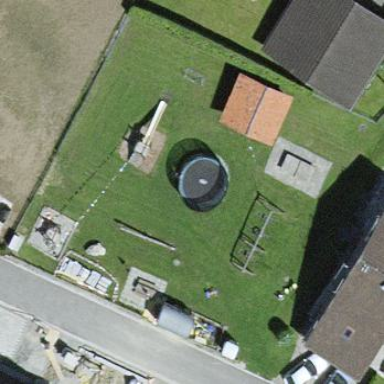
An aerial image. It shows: Playground area for leisure activities on the land.